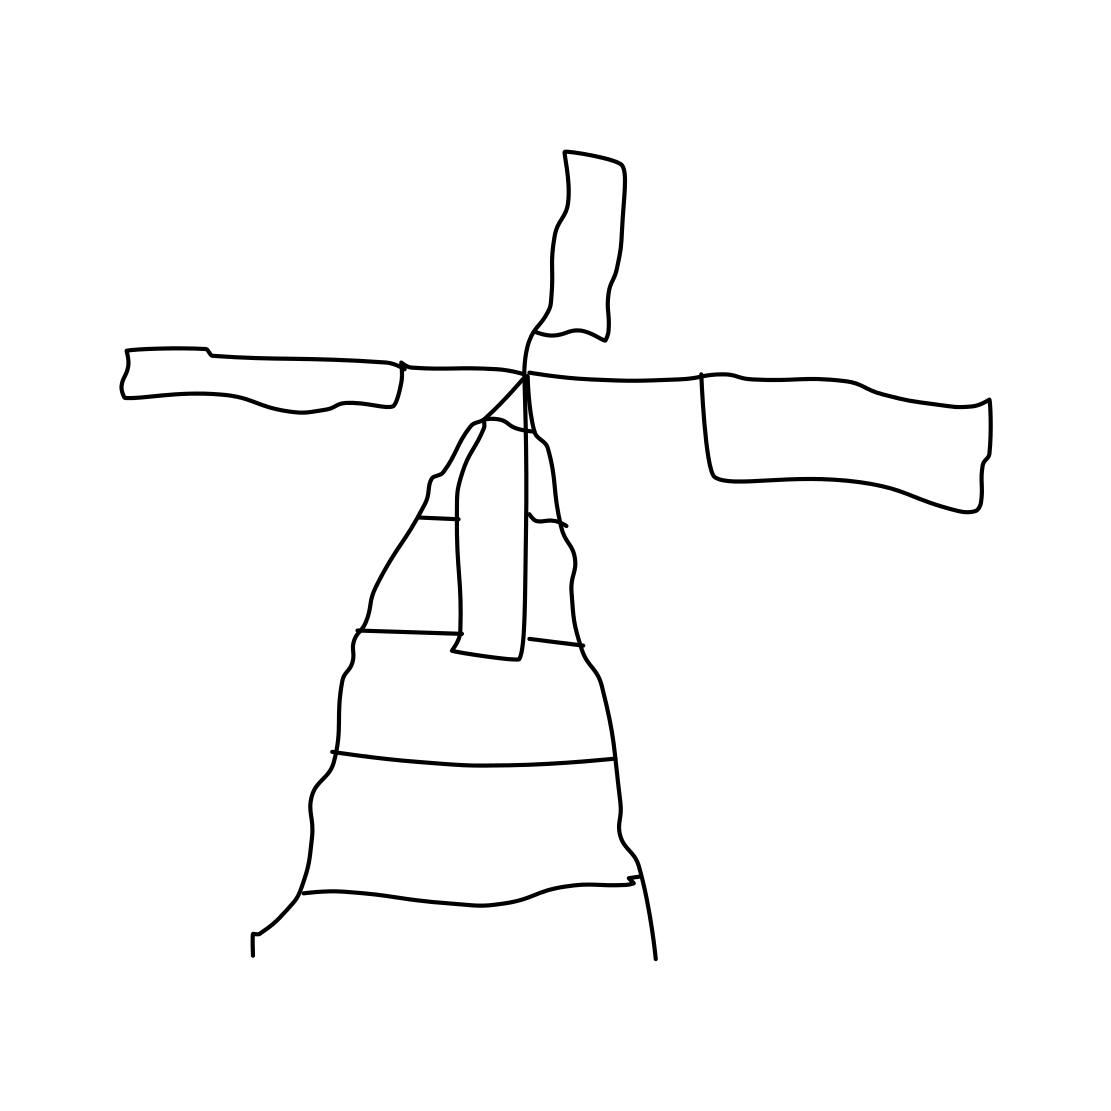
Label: windmill